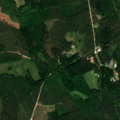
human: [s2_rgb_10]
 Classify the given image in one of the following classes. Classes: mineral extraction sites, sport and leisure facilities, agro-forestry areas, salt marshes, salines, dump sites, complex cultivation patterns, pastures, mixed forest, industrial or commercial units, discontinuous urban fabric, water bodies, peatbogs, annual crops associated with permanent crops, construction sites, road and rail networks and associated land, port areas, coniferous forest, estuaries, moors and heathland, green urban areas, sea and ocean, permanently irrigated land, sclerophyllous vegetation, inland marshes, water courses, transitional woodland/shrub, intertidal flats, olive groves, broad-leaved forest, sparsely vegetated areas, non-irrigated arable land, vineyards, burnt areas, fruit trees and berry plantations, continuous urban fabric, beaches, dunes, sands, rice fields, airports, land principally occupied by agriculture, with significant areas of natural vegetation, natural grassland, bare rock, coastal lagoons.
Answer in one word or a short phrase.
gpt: coniferous forest, mixed forest